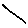
Label: line